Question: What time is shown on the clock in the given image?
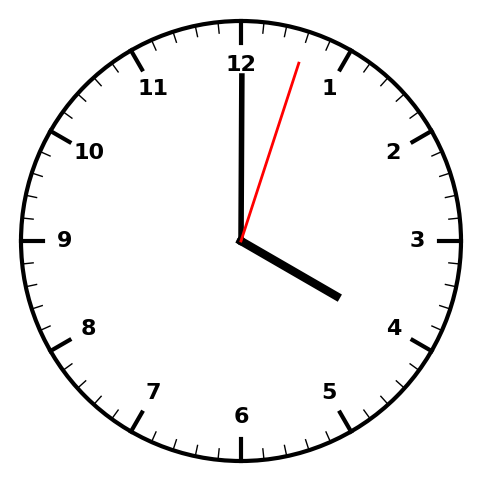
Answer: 04:00:03